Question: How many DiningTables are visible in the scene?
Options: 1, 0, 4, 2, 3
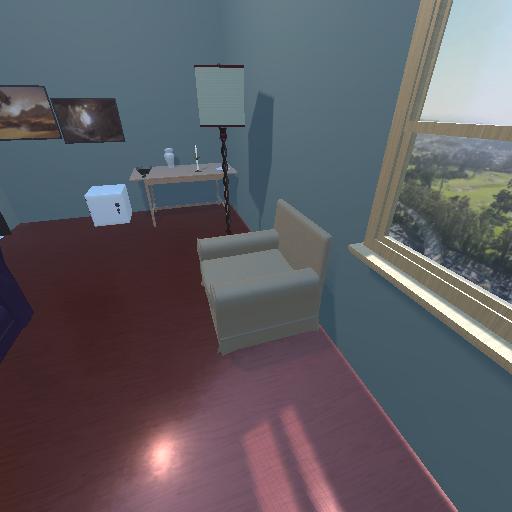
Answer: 1